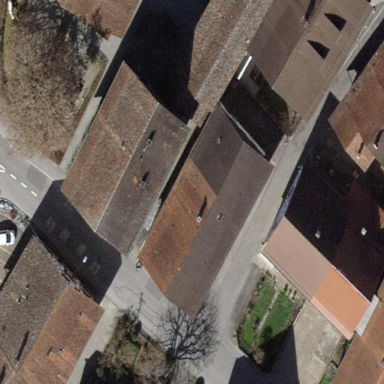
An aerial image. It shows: Semi-detached house with gabled roof.